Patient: sex F, age 60
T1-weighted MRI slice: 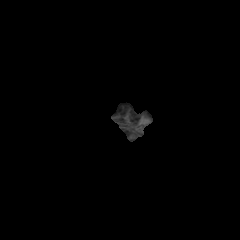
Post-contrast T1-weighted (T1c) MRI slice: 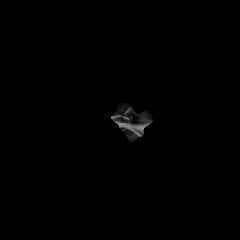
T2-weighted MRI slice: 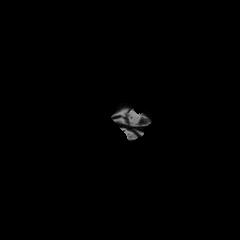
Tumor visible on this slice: no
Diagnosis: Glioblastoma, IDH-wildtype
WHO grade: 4